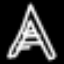
Label: The Eiffel Tower